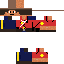
A male human skin with medium skin, wearing brown long hair dressed in a red hoodie and red pants, featuring a closed mouth.